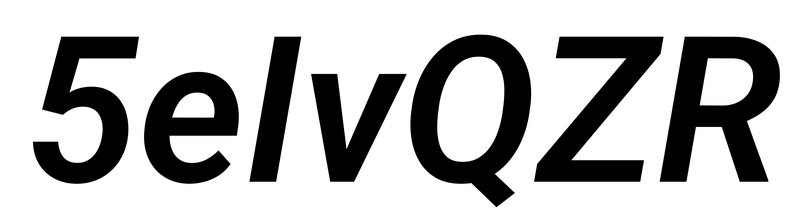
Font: Roboto-Italic_SemiBold_Italic